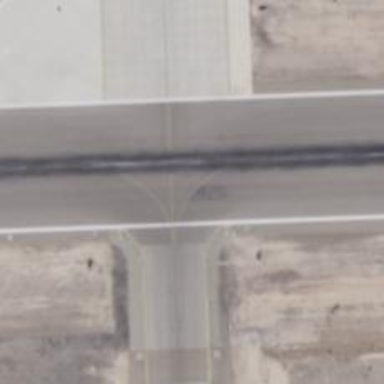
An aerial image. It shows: Image of taxiway at airport.